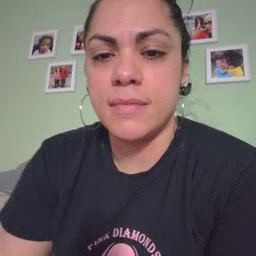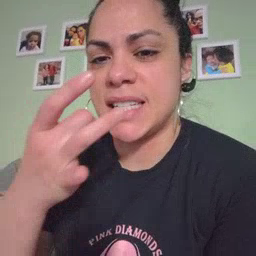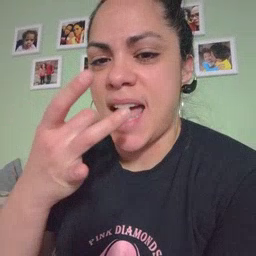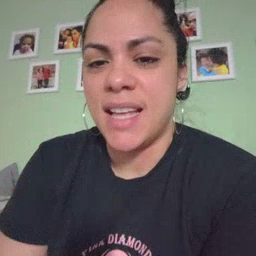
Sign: snack